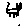
Label: cat